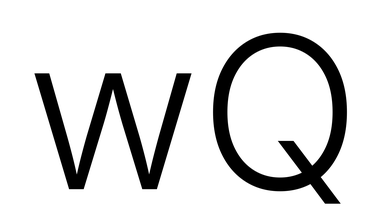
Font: Inter_Light